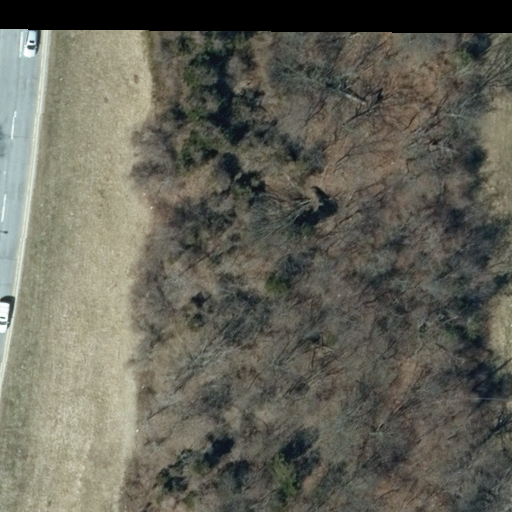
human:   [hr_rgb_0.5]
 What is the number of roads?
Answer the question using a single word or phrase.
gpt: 1

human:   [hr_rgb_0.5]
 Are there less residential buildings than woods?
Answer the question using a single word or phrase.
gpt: yes

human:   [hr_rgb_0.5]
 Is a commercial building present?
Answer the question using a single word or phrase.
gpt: no

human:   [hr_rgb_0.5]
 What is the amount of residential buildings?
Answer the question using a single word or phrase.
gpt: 0

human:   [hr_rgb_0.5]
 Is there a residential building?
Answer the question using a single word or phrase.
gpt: no

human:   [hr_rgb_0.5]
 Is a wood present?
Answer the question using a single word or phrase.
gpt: yes

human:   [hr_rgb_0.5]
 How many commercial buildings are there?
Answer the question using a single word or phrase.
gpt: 0

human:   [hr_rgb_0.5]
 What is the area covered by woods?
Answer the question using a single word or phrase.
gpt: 6505m2

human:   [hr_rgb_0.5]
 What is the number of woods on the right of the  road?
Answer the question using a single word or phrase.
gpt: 1

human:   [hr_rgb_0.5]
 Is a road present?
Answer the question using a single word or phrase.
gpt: yes

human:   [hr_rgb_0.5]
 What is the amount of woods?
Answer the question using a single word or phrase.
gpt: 1

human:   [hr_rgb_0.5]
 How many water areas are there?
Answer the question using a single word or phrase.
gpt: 0

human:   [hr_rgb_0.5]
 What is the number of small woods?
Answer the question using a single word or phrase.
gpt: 0

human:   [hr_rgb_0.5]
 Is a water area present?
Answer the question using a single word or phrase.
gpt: no

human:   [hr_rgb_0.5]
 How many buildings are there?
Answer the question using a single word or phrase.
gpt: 0

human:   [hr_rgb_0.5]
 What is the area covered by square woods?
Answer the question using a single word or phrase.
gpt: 0m2

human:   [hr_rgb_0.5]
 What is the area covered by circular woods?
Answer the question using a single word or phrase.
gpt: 0m2

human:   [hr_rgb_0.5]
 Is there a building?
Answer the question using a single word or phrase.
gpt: no

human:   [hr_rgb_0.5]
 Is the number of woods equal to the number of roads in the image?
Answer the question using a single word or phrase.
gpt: yes

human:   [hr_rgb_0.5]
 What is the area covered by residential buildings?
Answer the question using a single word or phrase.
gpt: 0m2

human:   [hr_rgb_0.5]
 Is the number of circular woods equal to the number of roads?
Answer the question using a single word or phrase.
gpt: no

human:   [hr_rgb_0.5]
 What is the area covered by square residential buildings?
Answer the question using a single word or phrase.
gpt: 0m2

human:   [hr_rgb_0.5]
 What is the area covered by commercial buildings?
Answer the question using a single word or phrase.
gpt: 0m2

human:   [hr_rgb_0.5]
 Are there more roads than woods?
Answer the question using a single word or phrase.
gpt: no

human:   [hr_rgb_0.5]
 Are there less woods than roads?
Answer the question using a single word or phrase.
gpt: no

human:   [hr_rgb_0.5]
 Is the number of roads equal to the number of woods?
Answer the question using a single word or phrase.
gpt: yes

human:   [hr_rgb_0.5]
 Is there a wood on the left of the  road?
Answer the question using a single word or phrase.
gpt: no

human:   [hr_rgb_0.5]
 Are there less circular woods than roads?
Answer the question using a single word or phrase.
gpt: yes

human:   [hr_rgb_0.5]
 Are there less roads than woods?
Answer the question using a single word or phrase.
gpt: no

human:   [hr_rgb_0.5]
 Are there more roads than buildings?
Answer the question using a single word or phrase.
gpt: yes

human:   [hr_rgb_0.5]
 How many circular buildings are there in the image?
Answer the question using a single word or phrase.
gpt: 0

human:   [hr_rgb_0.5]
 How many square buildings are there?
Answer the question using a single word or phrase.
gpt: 0

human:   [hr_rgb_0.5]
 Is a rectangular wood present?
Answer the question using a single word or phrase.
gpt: yes

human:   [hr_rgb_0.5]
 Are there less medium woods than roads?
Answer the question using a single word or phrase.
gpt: yes

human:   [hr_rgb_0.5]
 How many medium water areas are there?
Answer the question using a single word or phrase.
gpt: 0

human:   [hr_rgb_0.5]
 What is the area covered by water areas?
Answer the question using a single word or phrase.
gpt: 0m2

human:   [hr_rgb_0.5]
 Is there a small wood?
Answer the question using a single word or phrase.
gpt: no

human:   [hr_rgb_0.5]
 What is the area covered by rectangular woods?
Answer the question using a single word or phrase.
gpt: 6505m2

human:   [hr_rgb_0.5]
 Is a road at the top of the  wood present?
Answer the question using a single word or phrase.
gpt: yes

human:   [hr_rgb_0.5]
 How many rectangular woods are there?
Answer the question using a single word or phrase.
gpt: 1

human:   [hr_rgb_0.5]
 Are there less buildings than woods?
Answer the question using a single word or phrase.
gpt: yes

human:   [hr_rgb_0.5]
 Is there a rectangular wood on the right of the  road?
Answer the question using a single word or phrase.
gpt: yes

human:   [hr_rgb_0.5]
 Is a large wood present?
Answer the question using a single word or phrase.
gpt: yes

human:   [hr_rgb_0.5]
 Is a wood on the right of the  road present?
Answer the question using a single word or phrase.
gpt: yes

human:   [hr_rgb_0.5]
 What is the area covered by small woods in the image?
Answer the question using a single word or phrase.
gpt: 0m2

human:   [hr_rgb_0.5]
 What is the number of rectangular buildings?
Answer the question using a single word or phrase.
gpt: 0

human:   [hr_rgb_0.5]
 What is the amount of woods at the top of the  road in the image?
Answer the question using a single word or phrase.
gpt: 0

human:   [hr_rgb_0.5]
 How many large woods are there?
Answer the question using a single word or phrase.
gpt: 1

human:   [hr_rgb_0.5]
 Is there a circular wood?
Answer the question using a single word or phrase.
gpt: no

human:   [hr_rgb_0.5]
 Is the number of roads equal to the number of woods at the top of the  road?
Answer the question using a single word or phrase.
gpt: no

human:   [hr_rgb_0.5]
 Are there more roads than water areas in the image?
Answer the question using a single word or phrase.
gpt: yes

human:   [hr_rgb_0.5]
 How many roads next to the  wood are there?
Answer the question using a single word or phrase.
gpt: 1

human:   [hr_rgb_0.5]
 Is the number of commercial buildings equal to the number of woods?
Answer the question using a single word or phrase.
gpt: no

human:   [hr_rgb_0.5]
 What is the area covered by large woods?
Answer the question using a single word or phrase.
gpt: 6505m2

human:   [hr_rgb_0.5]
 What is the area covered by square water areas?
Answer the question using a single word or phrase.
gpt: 0m2

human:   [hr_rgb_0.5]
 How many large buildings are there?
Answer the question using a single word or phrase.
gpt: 0

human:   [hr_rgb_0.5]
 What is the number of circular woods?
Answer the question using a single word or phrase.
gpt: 0

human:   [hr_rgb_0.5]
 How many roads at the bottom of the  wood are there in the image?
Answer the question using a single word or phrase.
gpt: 0

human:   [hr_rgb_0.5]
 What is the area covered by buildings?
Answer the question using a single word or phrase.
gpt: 0m2

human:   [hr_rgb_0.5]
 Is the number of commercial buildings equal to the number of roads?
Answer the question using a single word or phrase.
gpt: no

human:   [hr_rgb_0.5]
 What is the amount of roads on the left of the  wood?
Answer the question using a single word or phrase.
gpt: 1

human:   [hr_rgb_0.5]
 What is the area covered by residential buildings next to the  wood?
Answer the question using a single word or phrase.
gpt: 0m2

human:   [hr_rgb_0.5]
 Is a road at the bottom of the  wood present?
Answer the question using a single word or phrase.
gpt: no

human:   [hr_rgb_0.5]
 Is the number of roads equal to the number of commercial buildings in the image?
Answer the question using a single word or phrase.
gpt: no